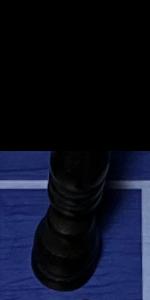
Label: Bishop_Black